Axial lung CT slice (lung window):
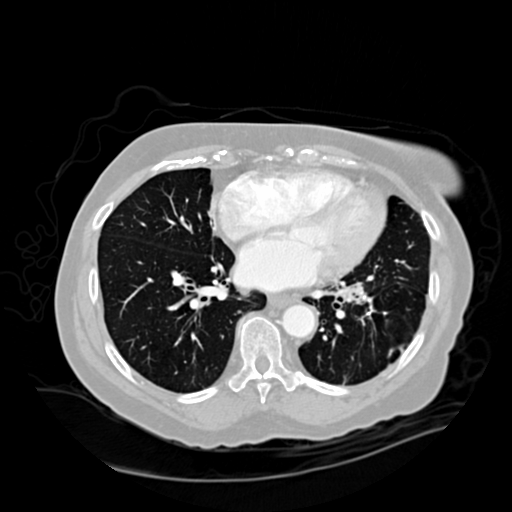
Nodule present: no